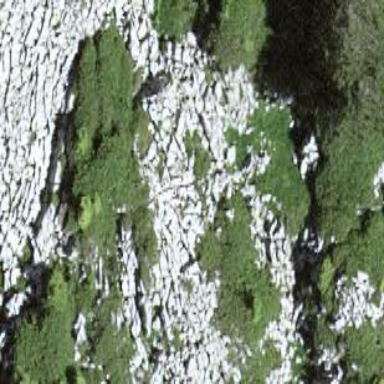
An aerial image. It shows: Landscape dominated by bare rock.